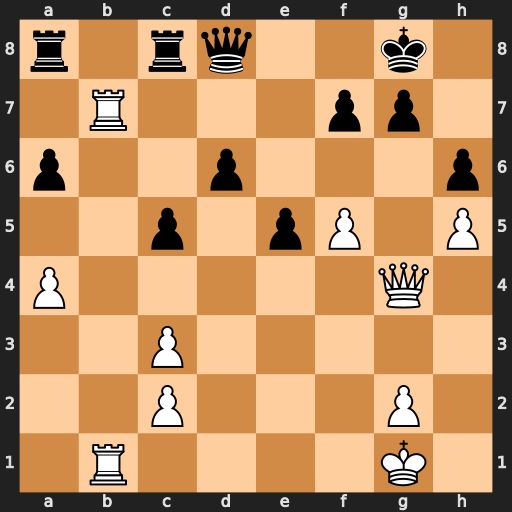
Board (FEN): r1rq2k1/1R3pp1/p2p3p/2p1pP1P/P5Q1/2P5/2P3P1/1R4K1
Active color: w
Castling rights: -
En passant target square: -
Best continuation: f6 Qxf6 Rf1 Qe6 Qxe6 fxe6 Rff7 Kh8 Rxg7